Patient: sex M, age 46
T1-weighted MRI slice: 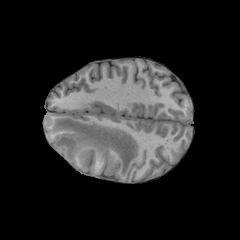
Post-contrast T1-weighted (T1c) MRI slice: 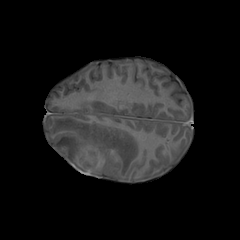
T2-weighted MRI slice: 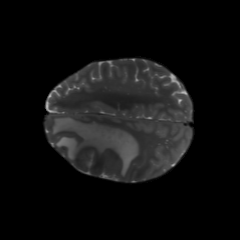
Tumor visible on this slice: yes
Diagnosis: Glioblastoma, IDH-wildtype
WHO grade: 4